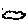
Label: cloud